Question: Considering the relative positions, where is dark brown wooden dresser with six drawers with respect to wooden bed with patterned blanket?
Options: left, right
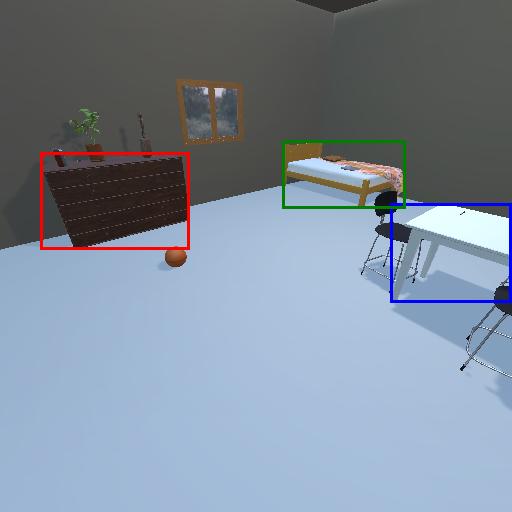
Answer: left